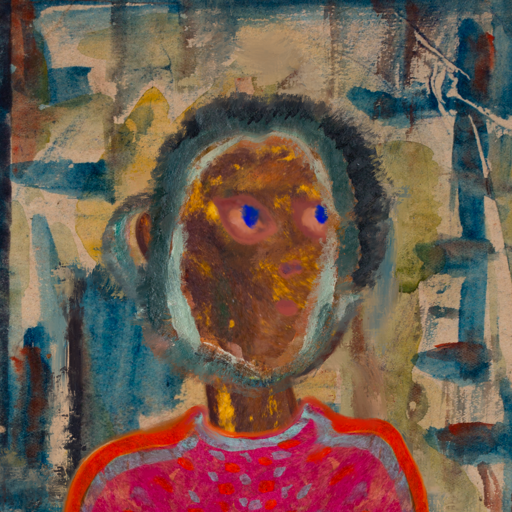
Background: Orphan, Head And Neck Side: Comrade, Face Side: Mother_And_Son_Mother, Bust: Sisters, Hair Side: Boggyland, Head Accessory: Blank, Second Necklace: Blank, Necklace: Blank, Baby: Blank